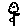
Label: flower